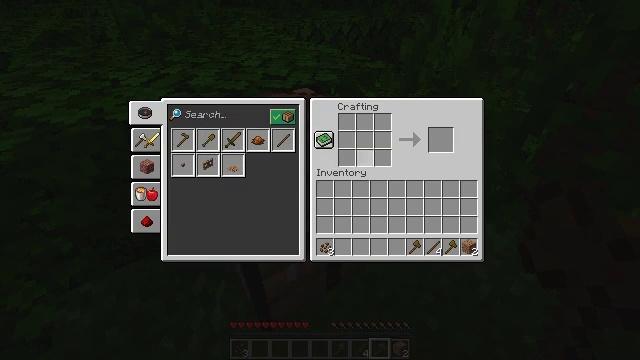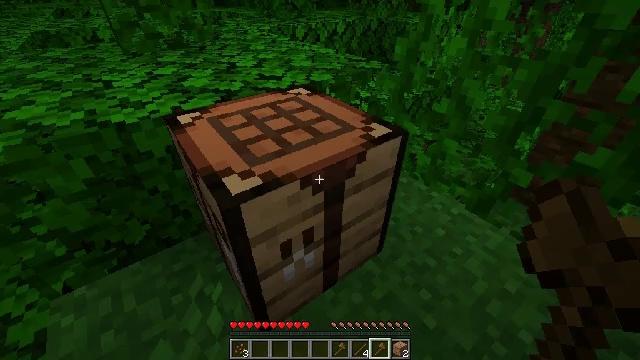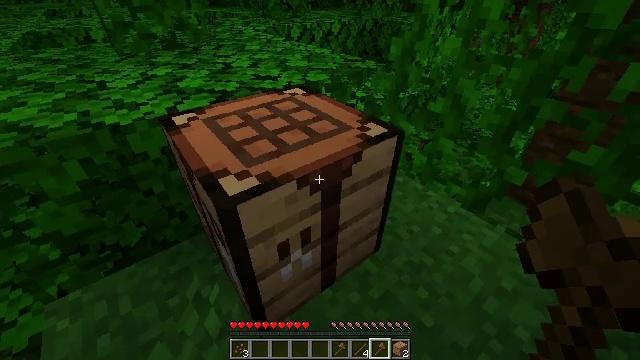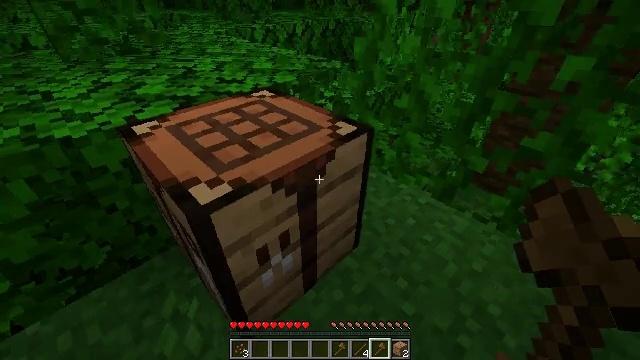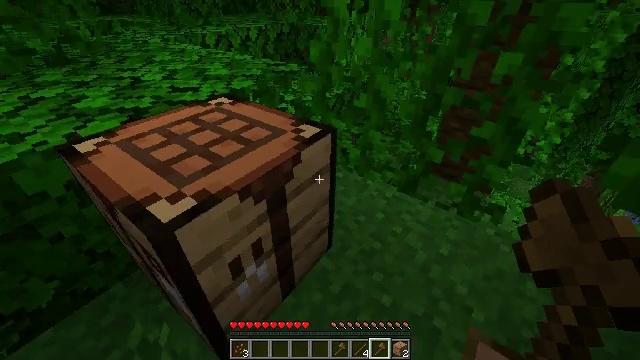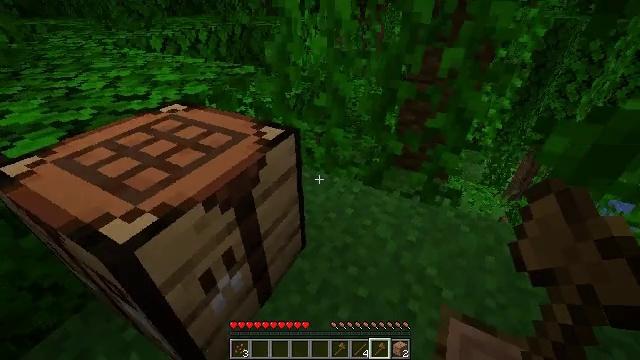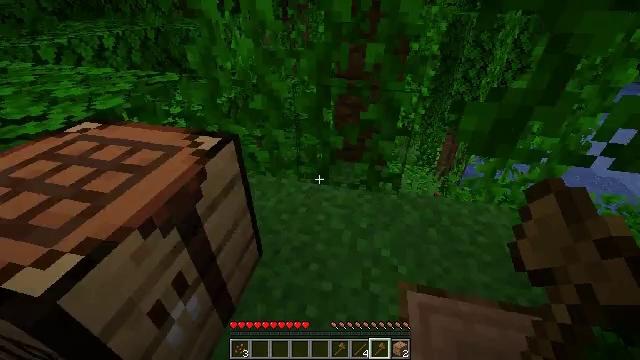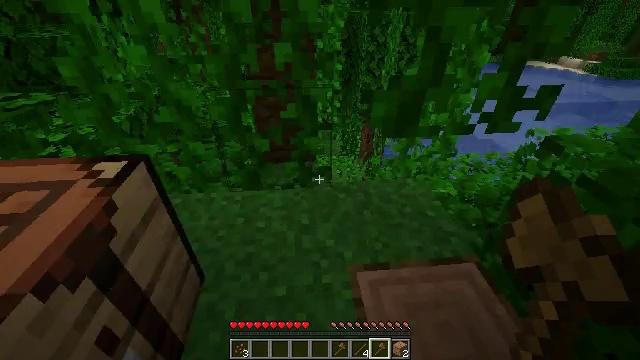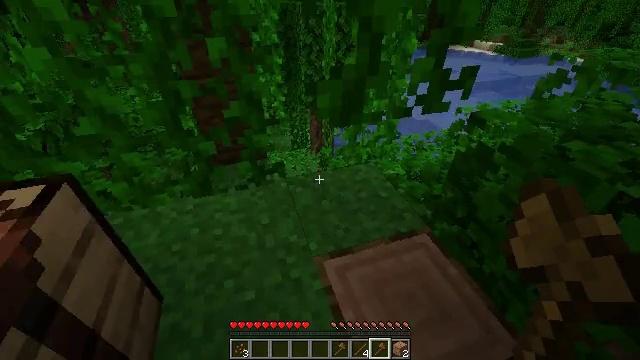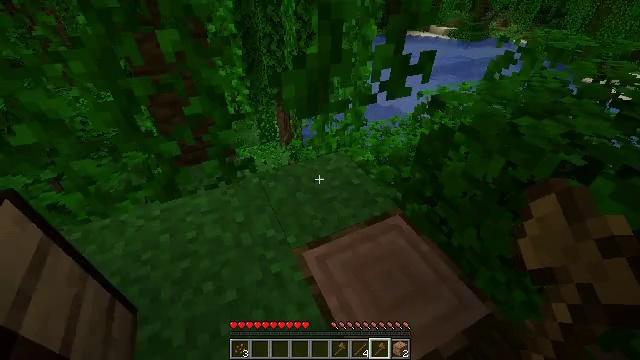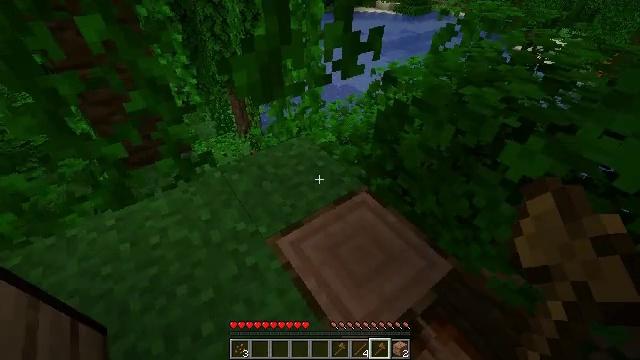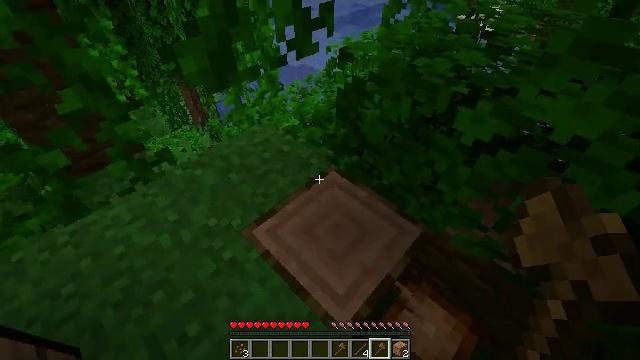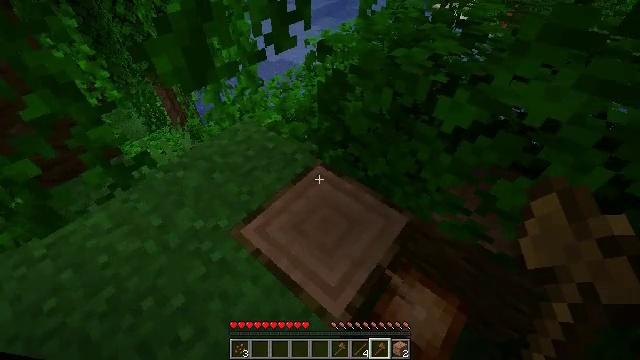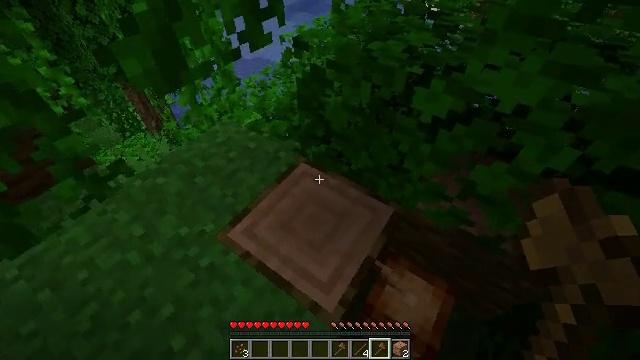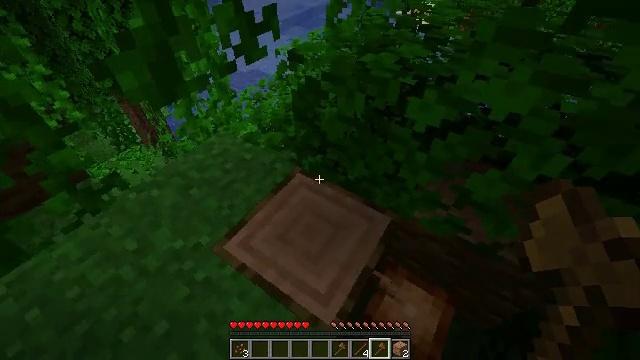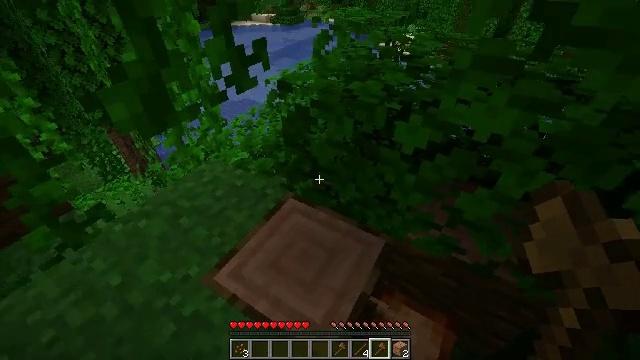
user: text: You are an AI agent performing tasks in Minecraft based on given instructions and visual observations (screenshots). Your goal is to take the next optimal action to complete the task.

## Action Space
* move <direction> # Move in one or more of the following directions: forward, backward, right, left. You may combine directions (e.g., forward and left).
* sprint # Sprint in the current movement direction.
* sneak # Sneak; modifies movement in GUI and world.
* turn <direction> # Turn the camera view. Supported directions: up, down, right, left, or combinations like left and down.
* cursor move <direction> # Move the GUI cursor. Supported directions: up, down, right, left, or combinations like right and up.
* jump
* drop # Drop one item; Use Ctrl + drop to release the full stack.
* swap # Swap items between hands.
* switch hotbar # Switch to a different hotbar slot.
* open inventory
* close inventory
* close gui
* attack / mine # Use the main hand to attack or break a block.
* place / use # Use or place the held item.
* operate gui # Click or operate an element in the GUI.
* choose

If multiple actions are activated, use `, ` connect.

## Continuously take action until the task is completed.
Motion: motion action
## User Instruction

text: Use an axe to chop the jungle log.
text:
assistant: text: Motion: cursor move right
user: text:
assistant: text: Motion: close gui
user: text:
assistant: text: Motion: turn right
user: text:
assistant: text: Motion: turn right
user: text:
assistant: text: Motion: turn right
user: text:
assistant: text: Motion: turn right
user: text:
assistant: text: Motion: turn right
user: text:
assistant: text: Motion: turn right and down
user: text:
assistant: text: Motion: turn right and down
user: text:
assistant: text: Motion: turn right and down
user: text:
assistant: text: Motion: turn right and down
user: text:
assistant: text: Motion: turn right and down
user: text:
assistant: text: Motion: turn right
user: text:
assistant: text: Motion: turn right and up
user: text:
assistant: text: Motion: turn right and up
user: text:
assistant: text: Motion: turn right and up
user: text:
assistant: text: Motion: turn right and up
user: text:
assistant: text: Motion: turn right and up
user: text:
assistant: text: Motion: no_op
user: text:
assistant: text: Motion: turn down
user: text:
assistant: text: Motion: turn left and down
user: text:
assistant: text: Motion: turn left and down
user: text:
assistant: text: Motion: turn down
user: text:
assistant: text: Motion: no_op
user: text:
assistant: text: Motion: no_op
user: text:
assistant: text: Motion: no_op
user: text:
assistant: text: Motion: turn left and up
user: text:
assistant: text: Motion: no_op
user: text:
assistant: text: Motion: no_op
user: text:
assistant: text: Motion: no_op